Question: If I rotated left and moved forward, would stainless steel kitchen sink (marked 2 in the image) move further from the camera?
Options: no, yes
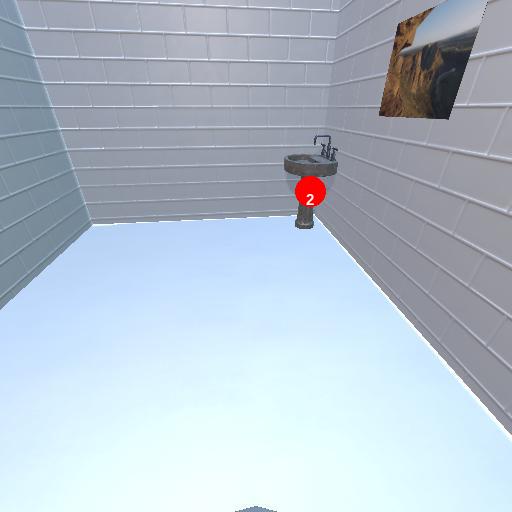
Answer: no